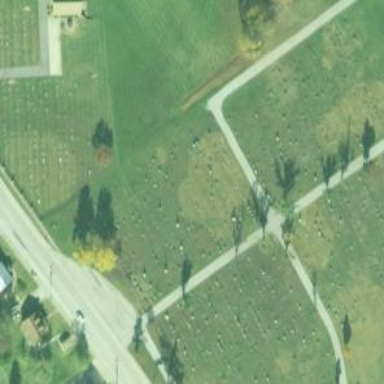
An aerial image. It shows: Cemetery.